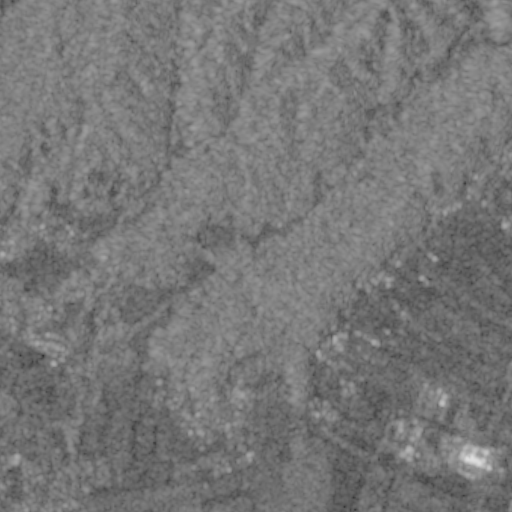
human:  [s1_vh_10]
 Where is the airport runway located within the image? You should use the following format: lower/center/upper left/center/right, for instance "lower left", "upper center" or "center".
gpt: The airport runway is located in the lower right of the image.
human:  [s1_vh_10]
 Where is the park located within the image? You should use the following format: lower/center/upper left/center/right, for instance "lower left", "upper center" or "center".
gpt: The park is located in the lower right of the image.
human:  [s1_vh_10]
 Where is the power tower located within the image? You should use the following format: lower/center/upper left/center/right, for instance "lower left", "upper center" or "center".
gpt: The power tower is located in the lower right of the image.
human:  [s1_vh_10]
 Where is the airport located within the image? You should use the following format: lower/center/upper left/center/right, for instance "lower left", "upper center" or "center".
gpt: There is no airport in the image.

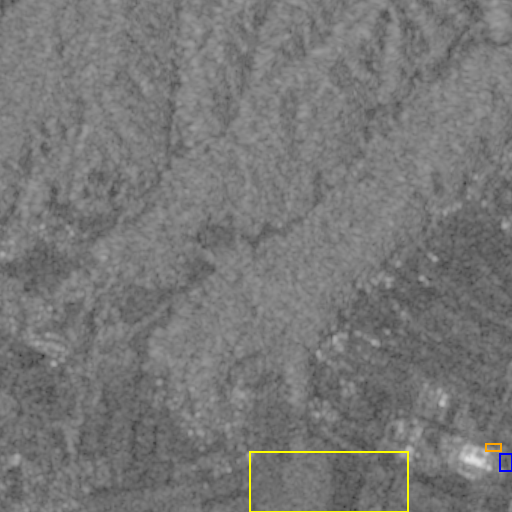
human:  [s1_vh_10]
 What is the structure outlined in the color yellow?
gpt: The structure outlined in yellow is a crop field.
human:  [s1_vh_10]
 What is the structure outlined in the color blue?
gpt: The structure outlined in blue is a park.
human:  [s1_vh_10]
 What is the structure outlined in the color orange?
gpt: The structure outlined in orange is a parking lot.
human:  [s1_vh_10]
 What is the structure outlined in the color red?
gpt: There is no red outline.